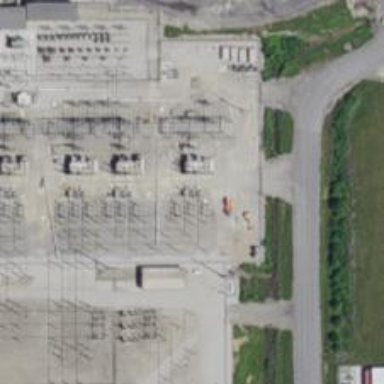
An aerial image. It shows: Switch used for power control.